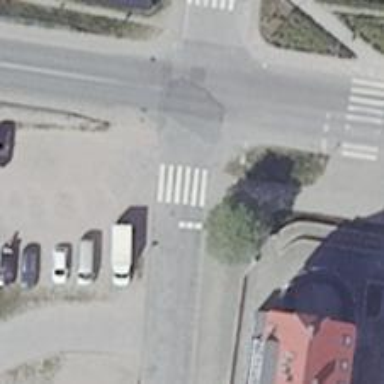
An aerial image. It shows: Footway with asphalt surface and crossing.